Field crop: maize
Growth stage: 2
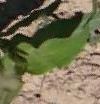
Species: maize